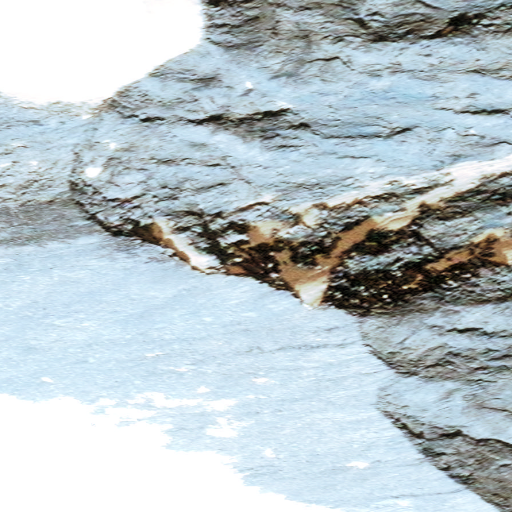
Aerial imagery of mountain in Alaska named Mount McCall containing only unknown